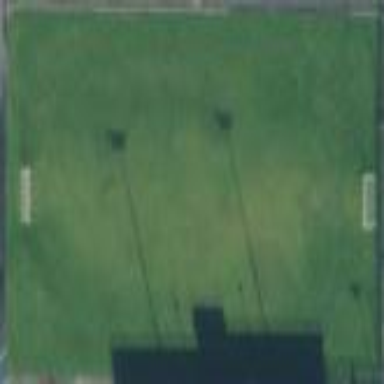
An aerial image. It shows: Soccer pitch designated for leisure and sports activities.